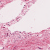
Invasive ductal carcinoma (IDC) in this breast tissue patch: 0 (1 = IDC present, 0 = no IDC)